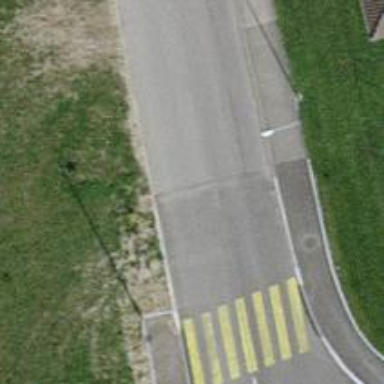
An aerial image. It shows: Zebra crossing on the road.